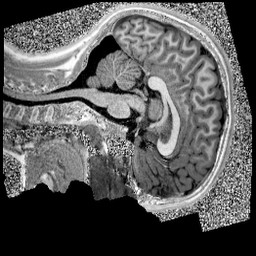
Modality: UNIT1
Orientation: sagittal
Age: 12
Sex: male
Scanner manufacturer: siemens
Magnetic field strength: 3 T
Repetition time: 4 s
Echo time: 0.00299 s